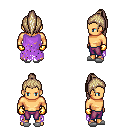
a pixel art fantasy rpg character, male body template, human, tanned skin, maroon tattered cape, magenta pants, white blonde long topknot hairstyle, gold gloves, white slippers, four views (front, back, left, right), 2x2 character sprite sheet, small pixel art, hard edges, no anti-aliasing